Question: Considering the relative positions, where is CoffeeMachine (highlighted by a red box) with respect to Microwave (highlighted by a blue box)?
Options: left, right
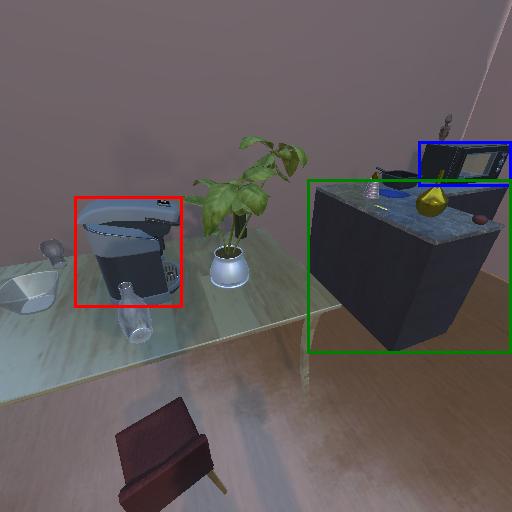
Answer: left